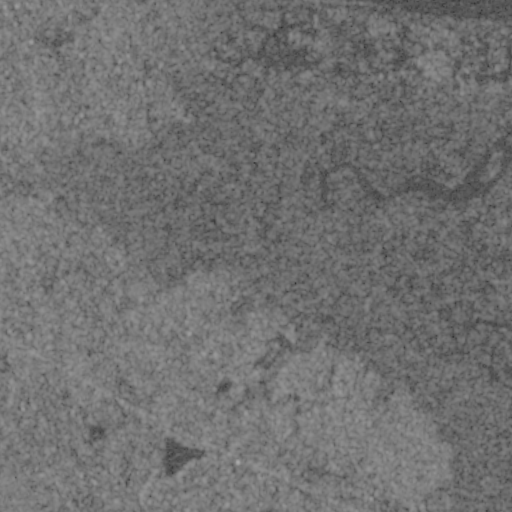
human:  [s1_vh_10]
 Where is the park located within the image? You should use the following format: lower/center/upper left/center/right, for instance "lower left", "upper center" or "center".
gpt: The park is located in the lower center of the image.
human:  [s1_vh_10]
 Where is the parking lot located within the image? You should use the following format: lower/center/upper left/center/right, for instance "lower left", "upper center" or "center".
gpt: The parking lot is located in the upper center of the image.
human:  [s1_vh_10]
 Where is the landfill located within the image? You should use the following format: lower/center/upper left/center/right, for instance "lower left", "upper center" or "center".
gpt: There is no landfill in the image.

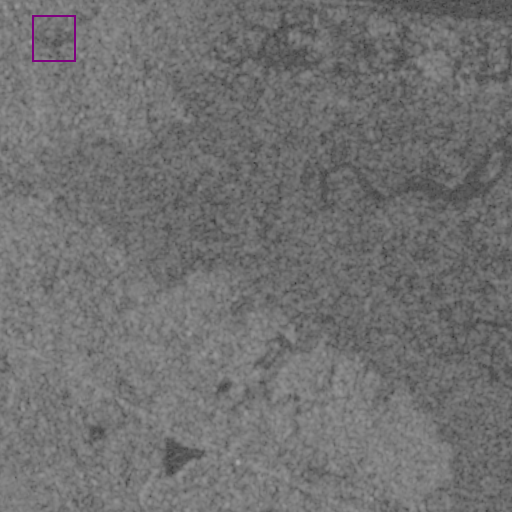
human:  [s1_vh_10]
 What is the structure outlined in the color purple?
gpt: The structure outlined in purple is a crop field.
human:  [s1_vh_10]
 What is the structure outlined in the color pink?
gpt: There is no pink outline.